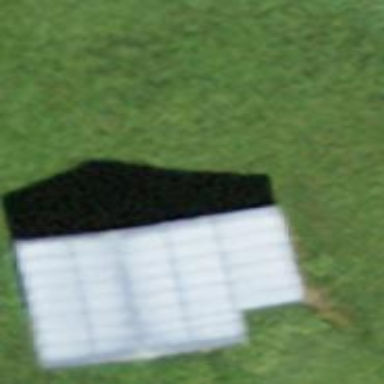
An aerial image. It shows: Shed building.